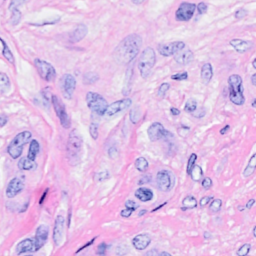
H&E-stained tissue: Breast